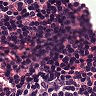
Metastatic tissue present: no